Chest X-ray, PA view. Patient: 57 years old, sex M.
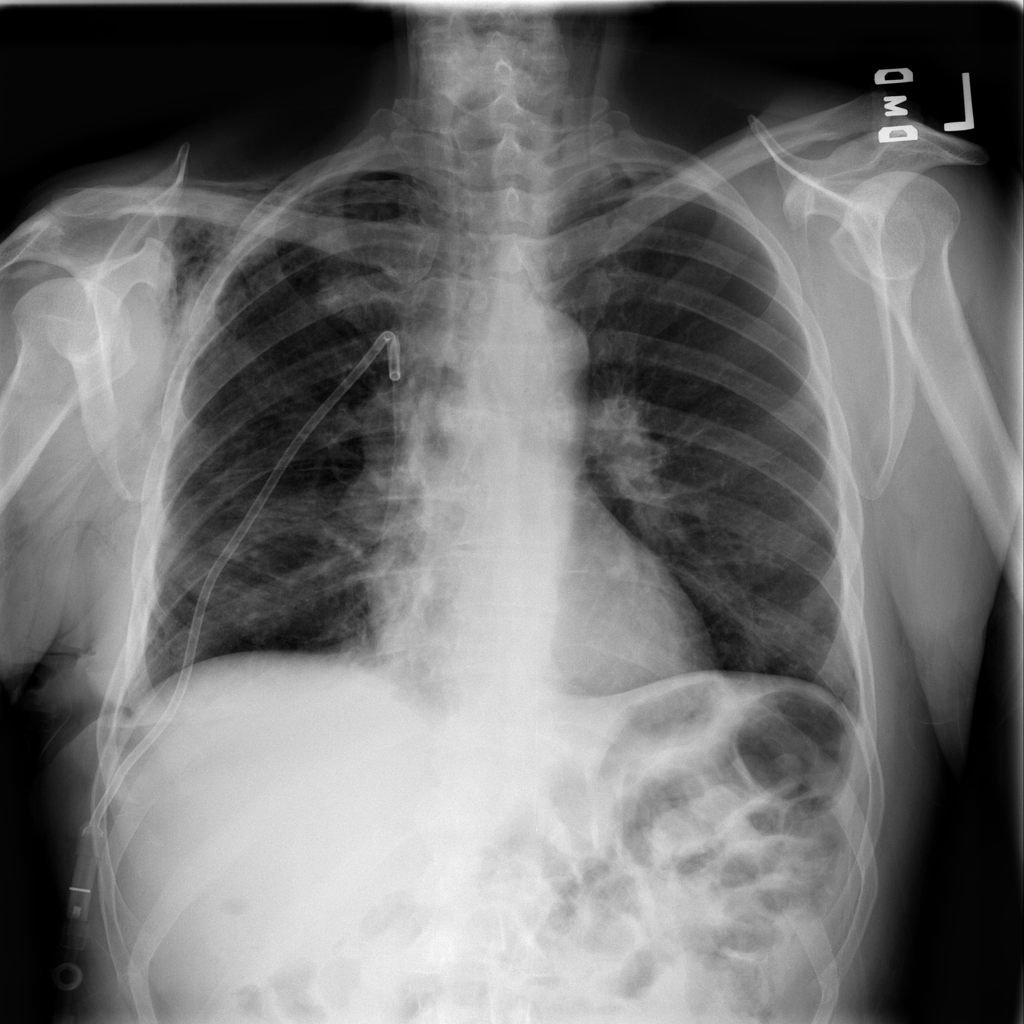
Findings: No Finding